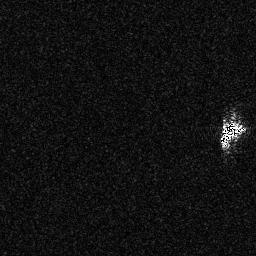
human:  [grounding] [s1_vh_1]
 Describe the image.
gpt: In the satellite image, there is  <ref>1 medium ship </ref> <box>[[85, 47, 94, 57, 0]]</box> located at right.